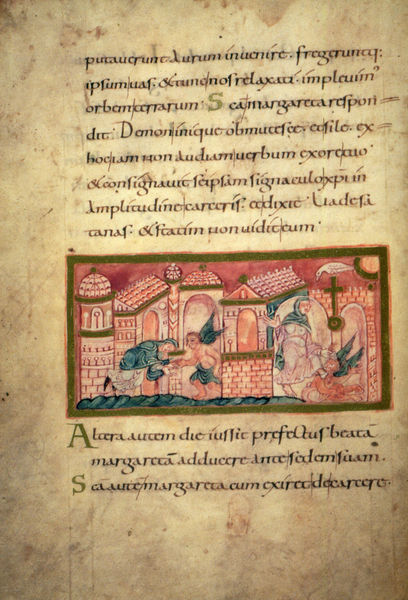
Titel: Passio Margaretae (Fulda)
Institution: Hannover, Niedersäschische Landesbibliothek
Schlagwörter: flügel, meer, vogel, wasser, grün, stadt, busen, fenster, frau, dach, gebäude, rot, malerei, bibel, rahmen, steine, taube, kirche, gold, rosa, turm, engel, schrift, wellen, dächer, mauer, ziegel, rundbogen, tor, buch, burg, kreuz, türme, seite, illustration, text, tinte, buchseite, pergament, mauern, maria, drache, handschrift, latein, buchmalerei, evangeliar, margaretha, minuskel, illumination, margarethe, geschrieben, margarete, alt-hochdeutsch, halbunziale, miniaturbild